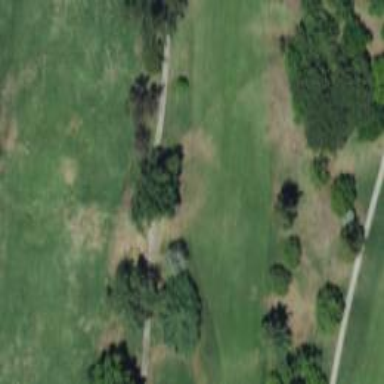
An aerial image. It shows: Golf cartpath that is also road path.